Question: i have manually added a menu to my wordpress header.php theme file
everything looks great when i use single ul but if i use the sub-menu feature of WP and add move items under a single menu link, a weird result turns out which you can see here.

The result i am looking for is adding a :hover effect which will only then show the sub-menu items, but first thing the items should get in line, under the right li item (Jobs -> Job Seekers & Job Offers)
Why do i get the unexpected 521px sub-menu width and how do i solve my predicament
'''
<li id="menu-item-103" class="menu-item menu-item-type-custom menu-item-object-custom menu-item-103"><a href="http://ldpolishing.com/_dev/jobs/job-offers/">Jobs</a>
<ul class="sub-menu">
<li id="menu-item-101" class="menu-item menu-item-type-custom menu-item-object-custom menu-item-101"><a href="http://ldpolishing.com/_dev/jobs/job-seekers/">Job Seekers</a></li>
<li id="menu-item-102" class="menu-item menu-item-type-custom menu-item-object-custom menu-item-102"><a href="http://ldpolishing.com/_dev/jobs/job-offers/">Job Offers</a></li>
</ul>
</li>
'''
<URL>
Thank you
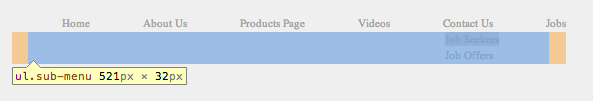
Answer: The principle is simple. You can set your parent '<li>' tag to have a 'position: relative;', then you can set the '.sub-menu' to be 'position: absolute;' and set to the 'left: 0;' so it lines up to the left of your '<li>'.
Then you can hide the sub-menu and display it when you hover over the li.
Try this CSS:
'''
#top .menu li {
position: relative;
}
#top .menu .sub-menu {
display: none;
position: absolute;
left:0;
text-align: left;
margin:0;
width: 150px;
}
#top .menu .sub-menu .li {
padding:0;
}
#top .menu li:hover > .sub-menu {
display: block;
}
'''